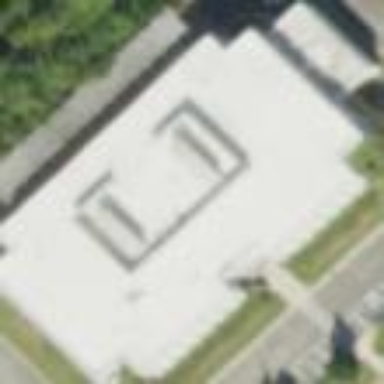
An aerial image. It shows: Government office building.